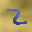
Label: 2